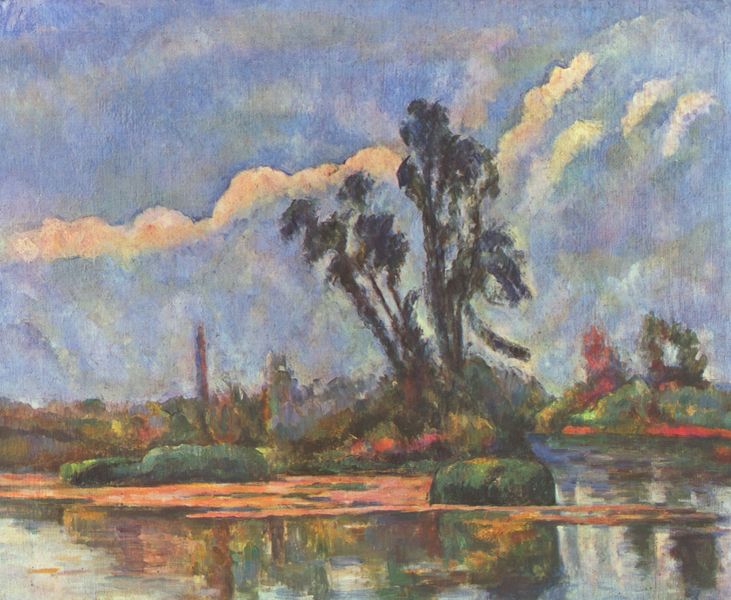
Titel: Ufer der Oise
Künstler: Paul Cézanne
Standort: Paris
Institution: (Privatsammlung)
Schlagwörter: baum, blau, felsen, gemälde, himmel, laub, meer, schatten, wasser, weiß, wolken, aquarell, bäume, cezanne, fluss, gelb, grün, impressionismus, landschaft, ocker, sand, see, teich, ufer, äste, abend, braun, frankreich, hell, hintergrund, licht, orange, schwarz, ölbild, gras, rot, wolke, beige, expressionismus, malerei, stein, steine, öl, ast, häuser, hügel, schilf, spiegelung, busch, büsche, einsam, gebüsch, gewässer, pastos, sonne, insel, pflanzen, rosa, wald, schornstein, turm, farbig, ruhig, sommer, strand, italien, mittag, farben, fels, hitze, sonnenlicht, violett, grenze, herbst, idylle, stille, stämme, unwetter, wetter, blue, oil, red, white, afternoon, black, duktus, gray, green, painting, yellow, monet, widerschein, floral, flowers, pink, reflection, brown, palme, plant, ölfarbe, abendrot, bucht, reflexion, unscharf, gauguin, helligkeit, algen, wasseroberfläche, flusslandschaft, kontur, konturen, sumpf, sonnig, landzunge, senkrecht, diagonal, natur, eiß, weissw, hügelig, cloud, clouds, life, sky, tree, lake, landscape, nature, ocean, sea, shore, water, horizon, horizontal, island, reflections, reflektion, sun, trees, flimmern, palmen, plein air, river, bushes, exterior, plants, view, zeit, weich, color, impressionism, purple, french, cumulus, beach, sunny, bewuchs, leaves, pointillismus, halbinsel, horizint, watercolor, art, colors, colours, pastel, american, bush, pond, impressionist, lanscape, shrub, fauve, pool, calm, leaf, vegetation, canvas, coulds, paint, peace, magenta, shrubs, bank, wolkenband, pastelltöne, uferzone, palm tree, alley, floating, pole, vista, aquarel, straücher, waterlilies, foliage, natural, aqua, tropical, tropics, trunks, lush, verdant, scenery, soft, cluds, realismus, s, portait, lbäume, nautre, painterly, marine, edge, blur, browns, b, biology, charcol, louds, indistinct, environment, reds, a, reflectioin, isalnd, waterlily, smoke stack, spiegeliung, imoressionismus, farbigkeit, jgreen, bewölkt, c, tranquility, sands, algae, refections, nemo, finding nemo, ellen degenered, reflectin, lants, 호수가 있고 하늘은 파랗다 구름은 적란운인 것 같다., 호수에는 섬이 떠있고 나무도 있다. 가운데에 있는 나무는 두세그루 이다., 호수에 나무와 구름이 반사되어 보인다, festland, fluss wolke